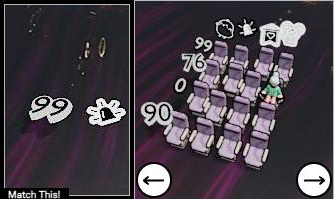
Task: seats
Answer: no